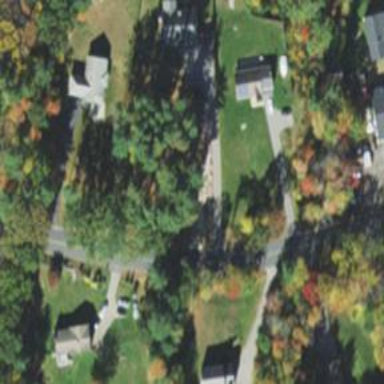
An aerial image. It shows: Residential driveway designated as service road.